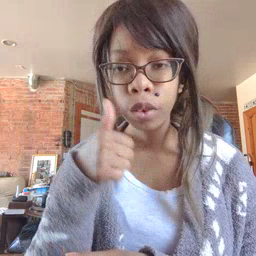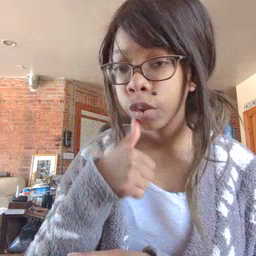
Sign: girl